Here is the raw acceleration-versus-time signal recorded on a bearing housing. Diagnose the bearing from this image, choosing from: normal, inner_race, outer_race, ball.
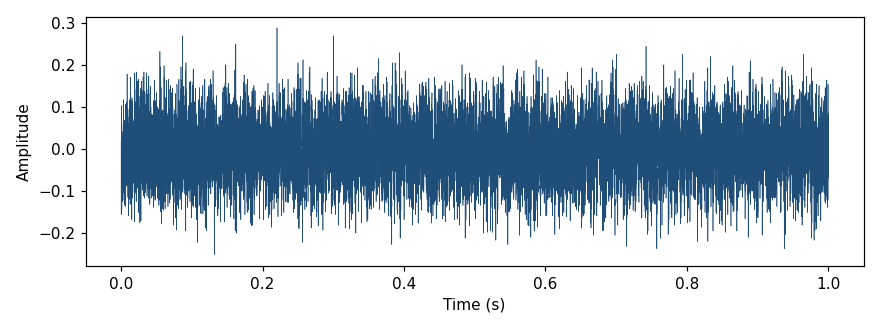
Answer: normal